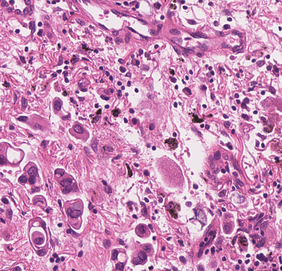
Tumor epithelial tissue: yes
Tumor-associated stroma tissue: yes
Normal tissue: no